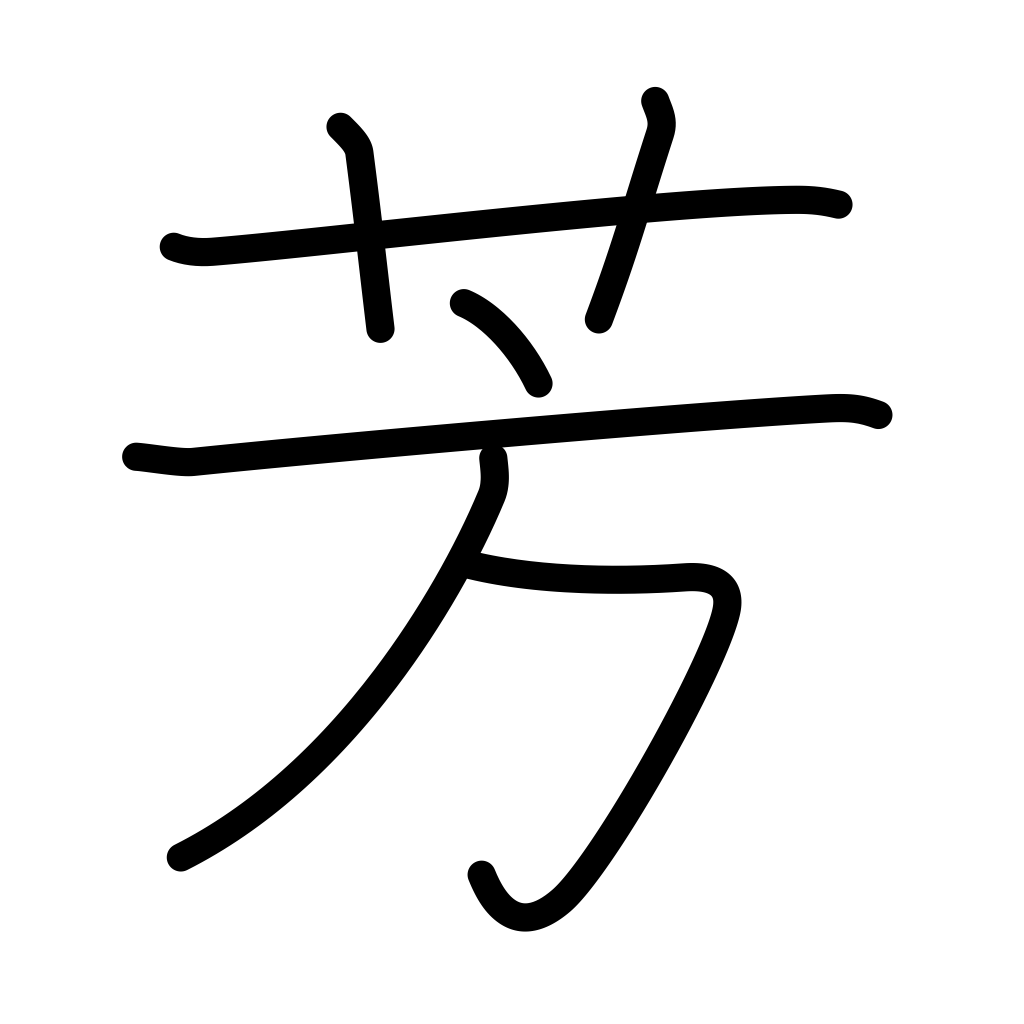
Meaning: perfume, balmy, favorable, fragrant